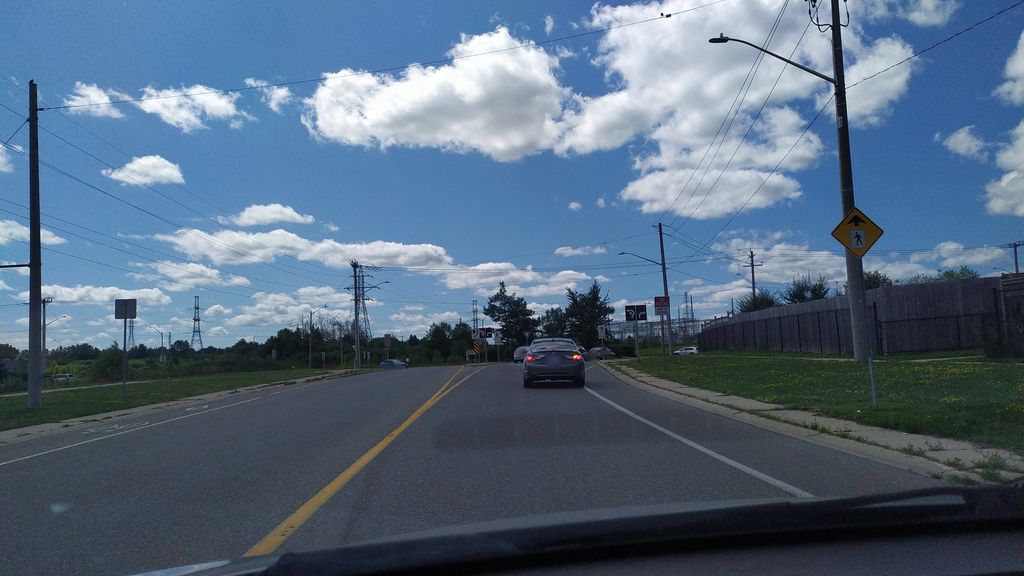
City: kitchener-waterloo